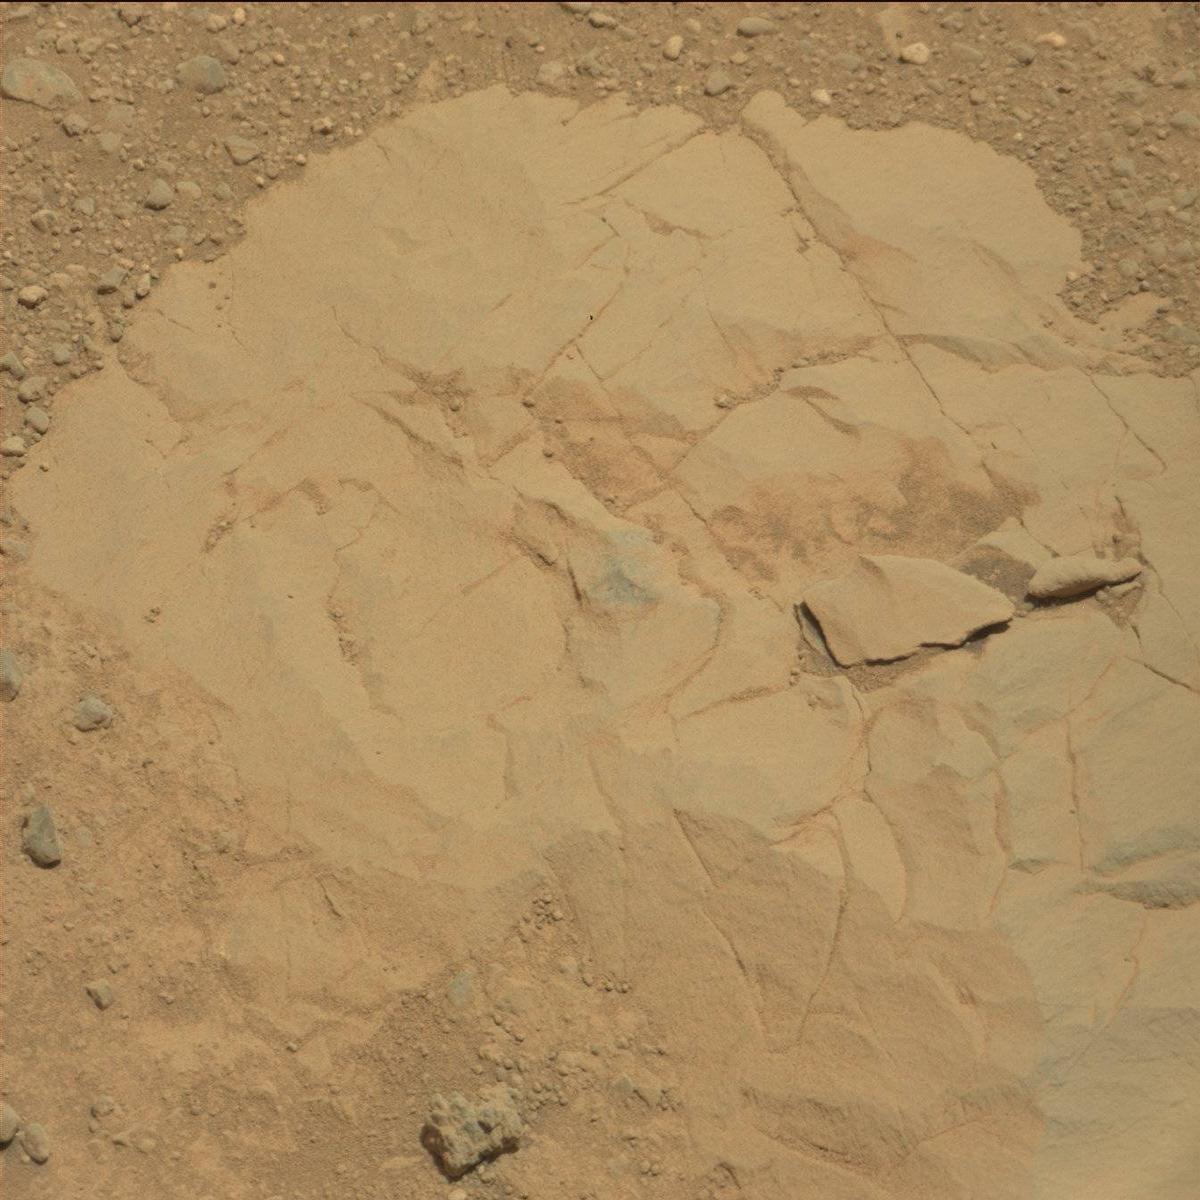
Terrain classes present: Bedrock, Rock, Sand / Soil